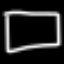
Label: square